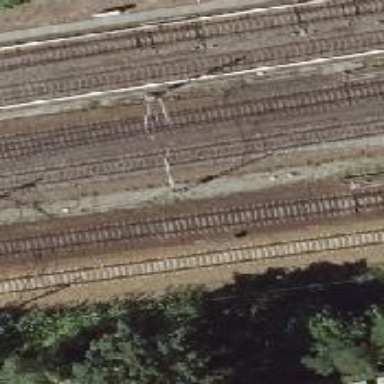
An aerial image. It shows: Railway milestone with catenary mast.